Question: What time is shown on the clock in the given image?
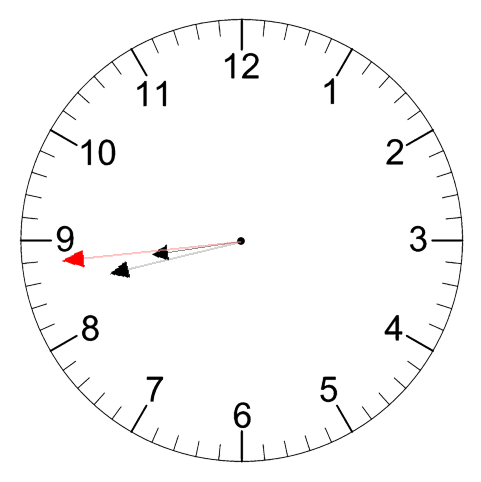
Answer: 08:42:44